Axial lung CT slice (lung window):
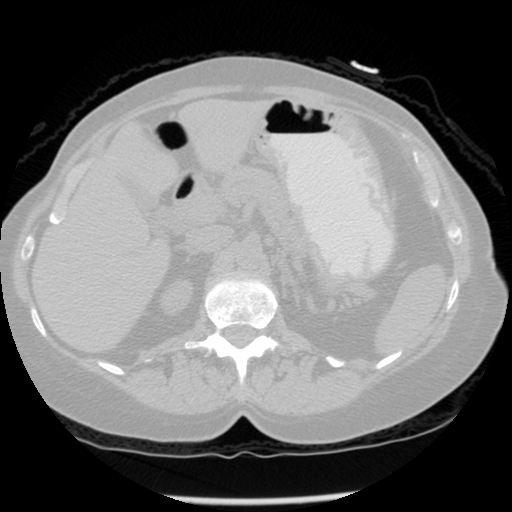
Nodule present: no